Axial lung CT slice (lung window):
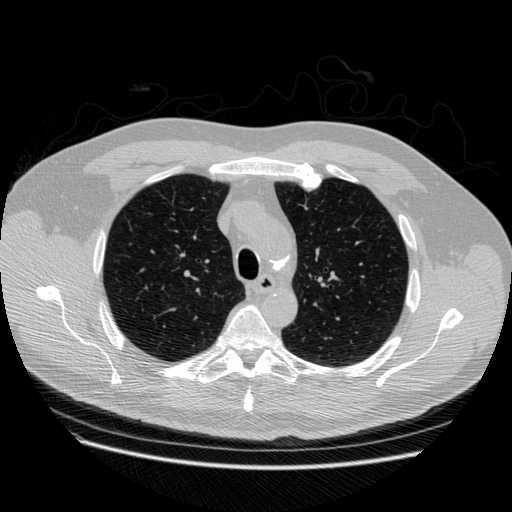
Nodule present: no